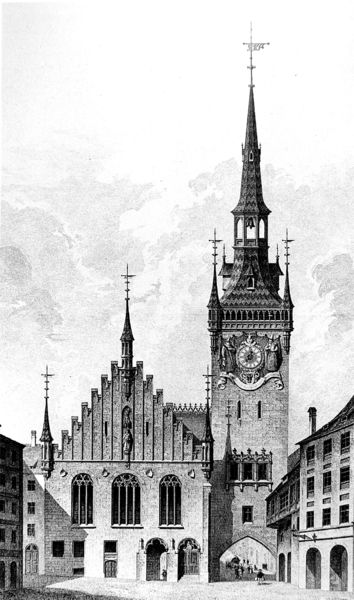
Titel: Regotisierung des Alten Rathauses am Marienplatz in München
Künstler: Arnold Zenetti
Institution: (Seriendruck)
Schlagwörter: himmel, schatten, weiß, wolken, menschen, stadt, fenster, grau, licht, schwarz, straße, säule, säulen, tür, zeichnung, blick, dach, gebäude, haus, weg, wolke, architektur, spitze, kirche, gotik, turm, turmspitze, bewölkt, papier, ansicht, bogen, fassade, türen, dächer, giebel, ziegel, grafik, platz, figuren, treppe, wetter, spitz, uhr, durchgang, stufen, tor, zinnen, foto, fotografie, bögen, eingang, gang, glockenturm, kreuz, türmchen, türme, münchen, torbogen, dom, druck, druckgraphik, schwarz-weiß, druckgrafik, radierung, rathaus, arkaden, portal, römer, tore, stadttor, kreuze, pforte, glocke, hubi, gotisch, rundbögen, kapelle, wetterfahne, laubengang, fotographie, stadtplatz, masswerk, turmuhr, fesnter, vorplatz, bogengang, fialen, dachreiter, stufengiebel, uhrturm, stabwerk, dcäher, gtasse, häuder, staffelgiebel, turmtor, evangelisch, katholisch, kirchplatz, windfahne, ddddschatten